Question: I met some problems when configure zsh with oh-my-zsh on MAC OSX.
When I type 'ls -l' command, some of the output is blue. I don't know where it's from. I didn't set anything like this:

I guess is it from $CLICOLOR, when I 'echo $CLICOLOR' ,it returns 1. While I didn't find where to modify it.
And by the way, how to customize the color of ls output when using zsh? I tried environment variable like $LSCOLORS in ~/.zshrc which does not work.
Playing with zsh is quiet different from bash and I'm new to zsh. Hope somebody can help me with that. Thanks a lot.
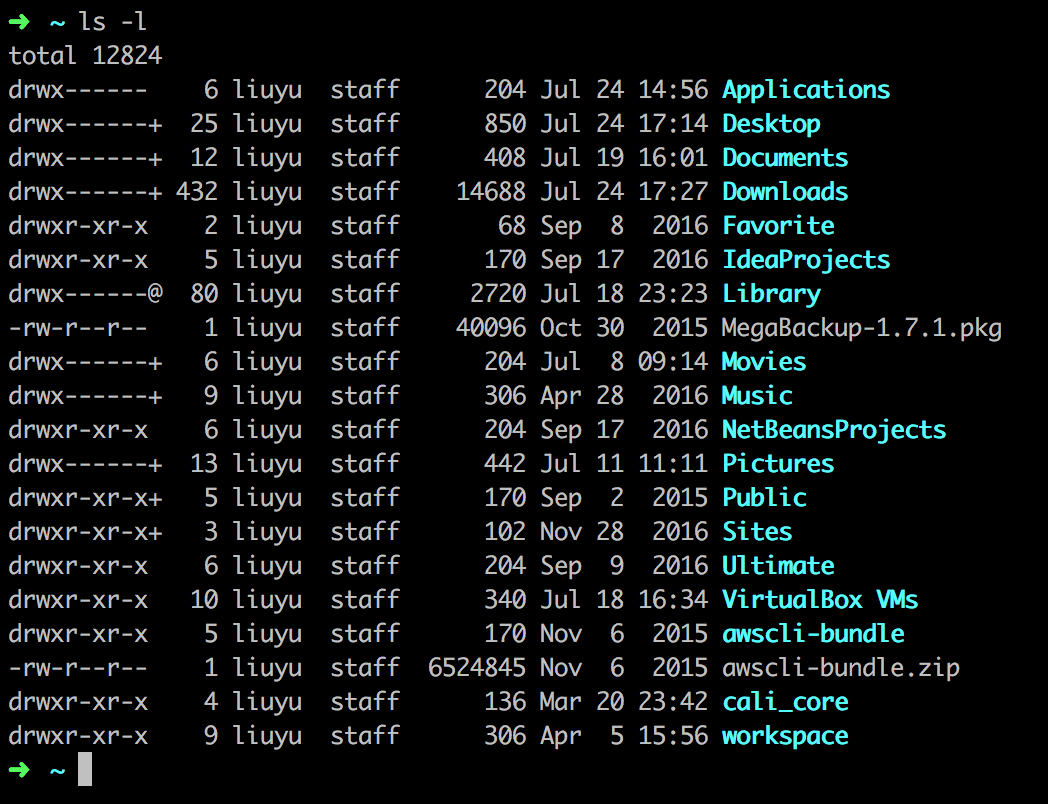
Answer: Problem is solved, but I still want to tell some difference between CLICOLOR and 'ls -G' after I tried them many times.
The problem I presented could be raised by both 'CLICOLOR' and 'ls -G' on MAC. If
'''
export CLICOLOR = 1
'''
is added to ~/.bashrc or ~/.zshrc, it means you allowed to use
'''
export LSCOLOR = 'blabla'
'''
to define the colors of ls command. This is independent to 'ls -G', which can also highlight 'ls' output but you cannot customize the color of it. (perhaps there is a not known way you can).
So try both when you meet this problem.